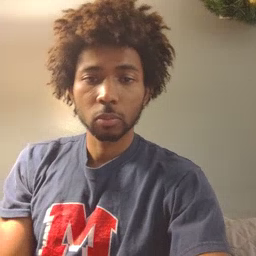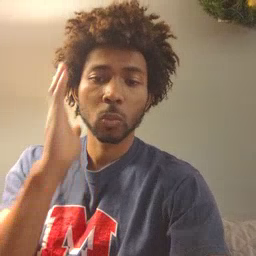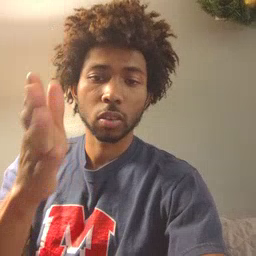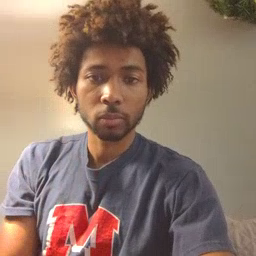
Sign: will